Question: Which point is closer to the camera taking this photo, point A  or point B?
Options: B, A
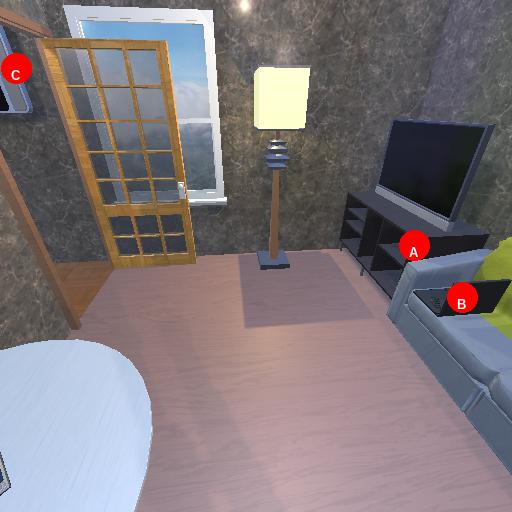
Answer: B